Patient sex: M
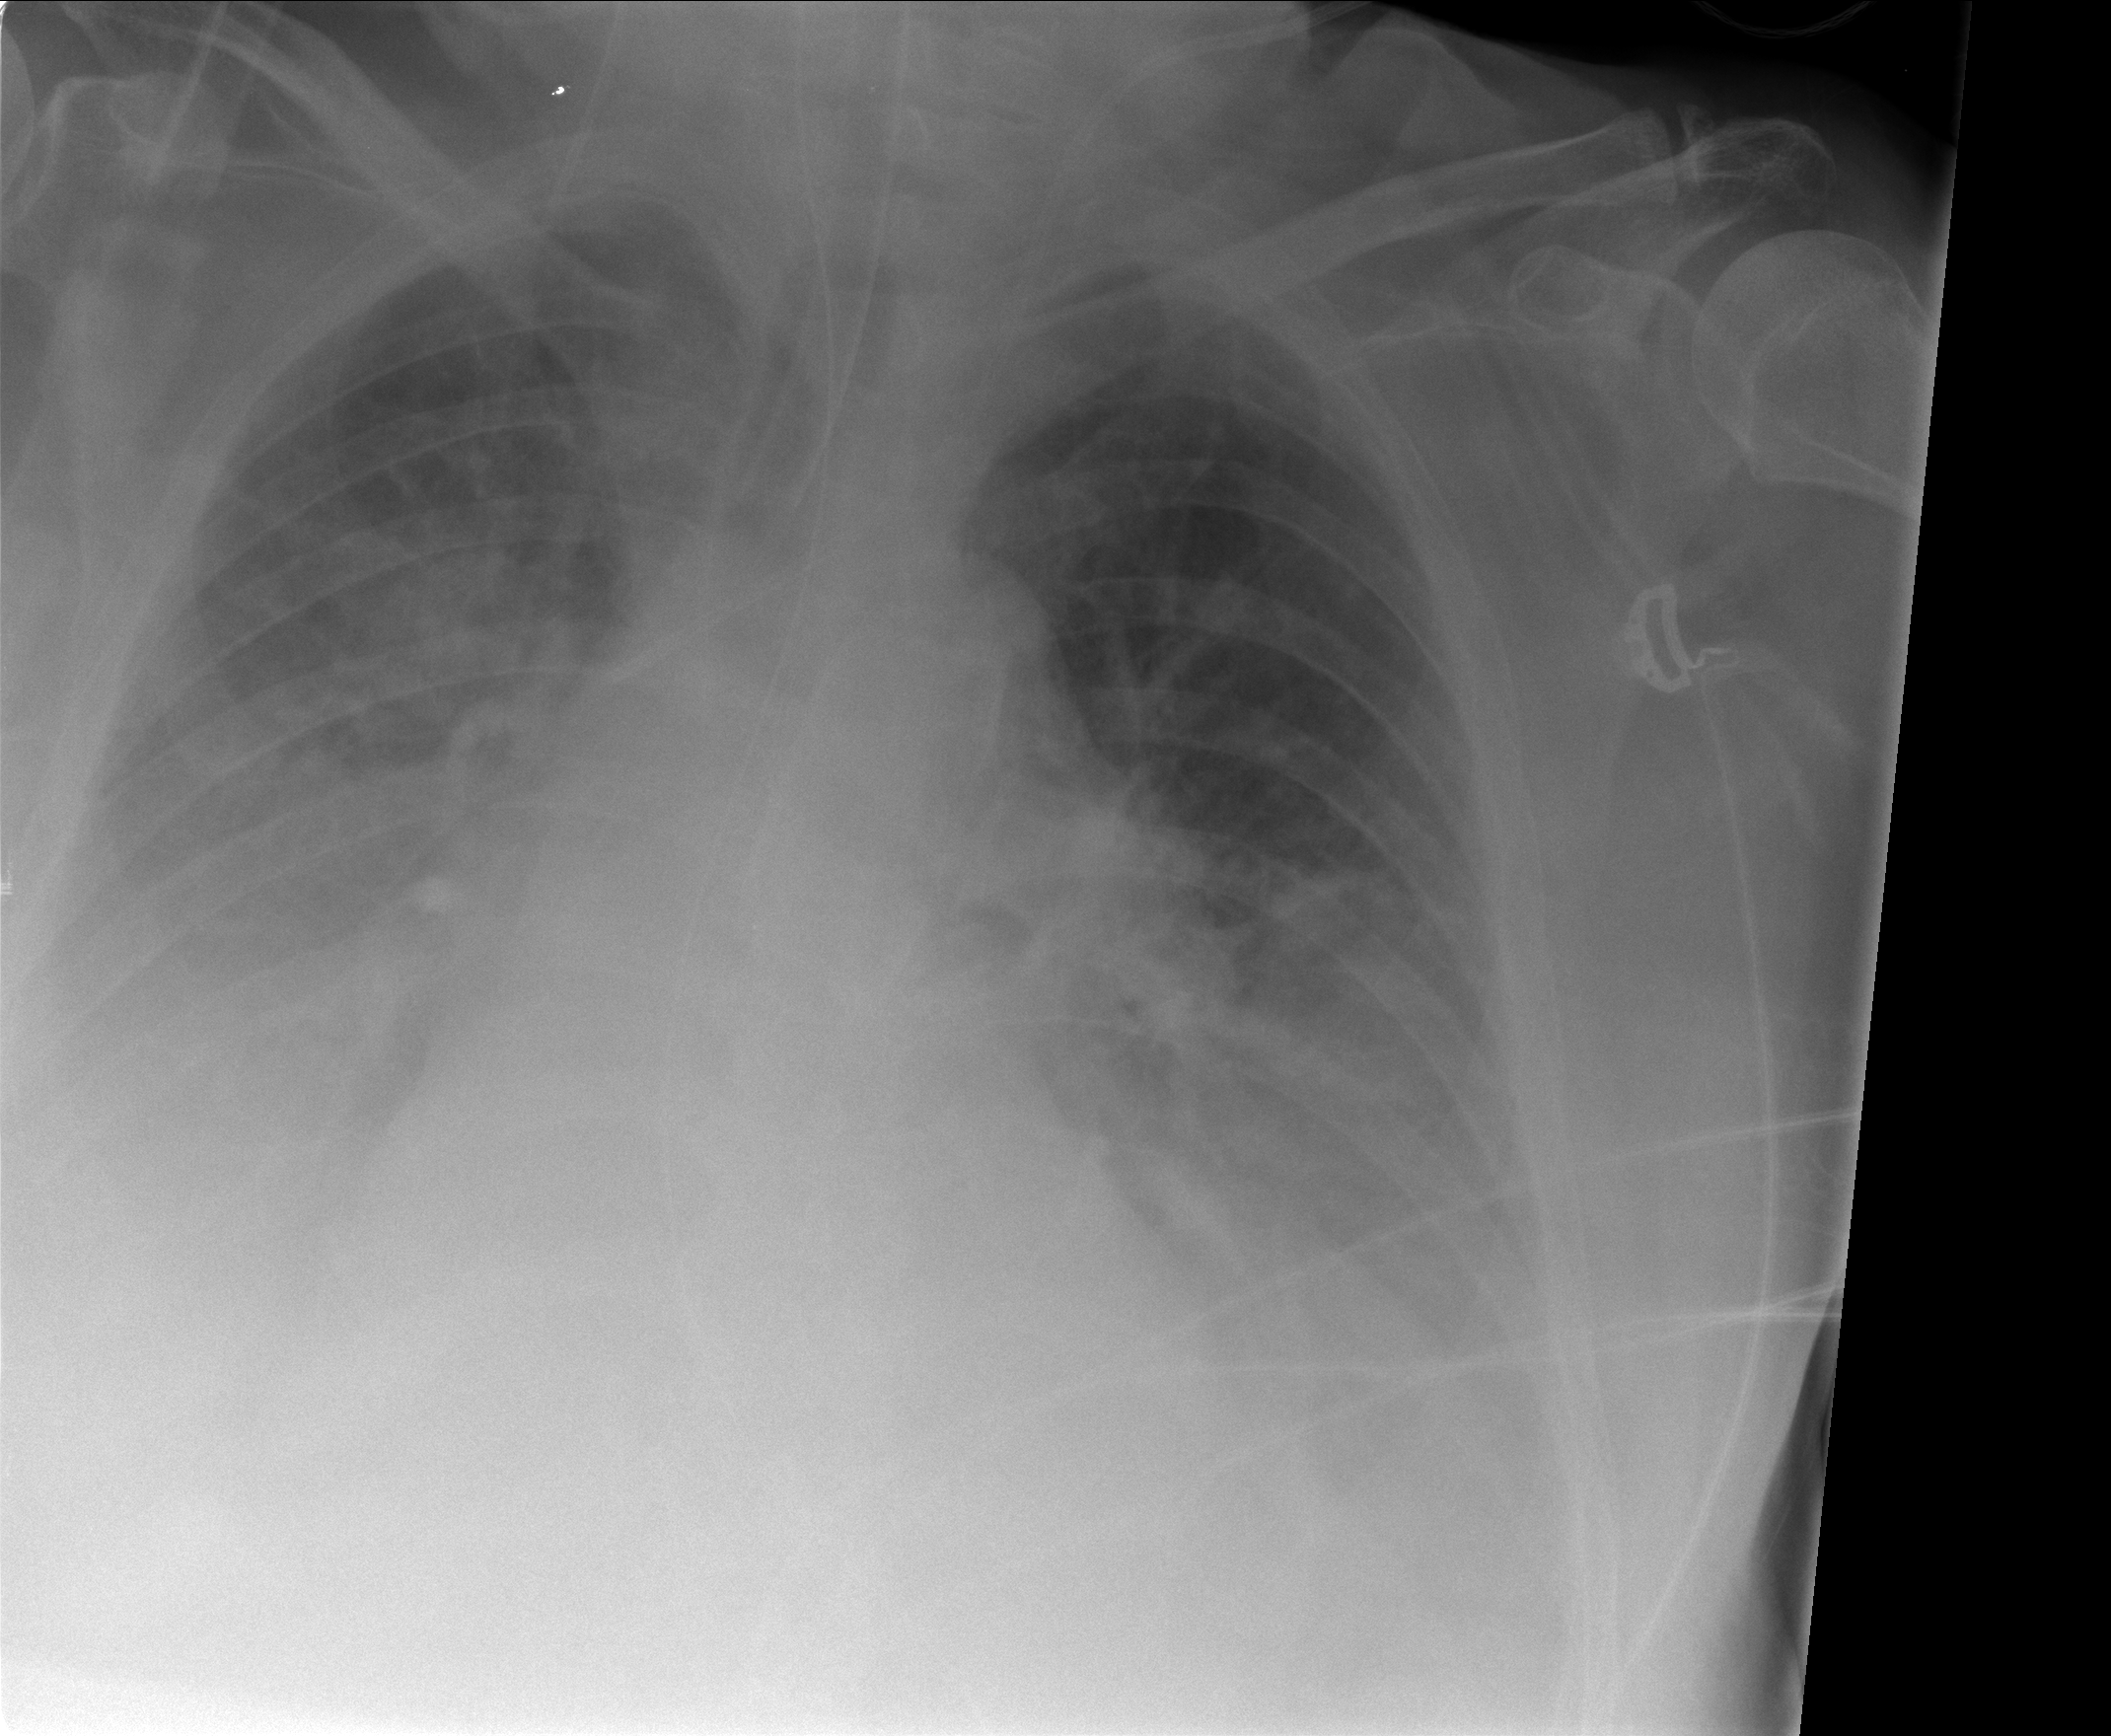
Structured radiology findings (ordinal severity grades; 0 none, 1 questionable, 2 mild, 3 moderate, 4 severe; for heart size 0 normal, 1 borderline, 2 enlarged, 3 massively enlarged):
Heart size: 2
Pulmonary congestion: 3
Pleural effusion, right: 3
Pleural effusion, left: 3
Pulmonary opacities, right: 0
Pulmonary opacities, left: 0
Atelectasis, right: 0
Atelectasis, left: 0